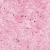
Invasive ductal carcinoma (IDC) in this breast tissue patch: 0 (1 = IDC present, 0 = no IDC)